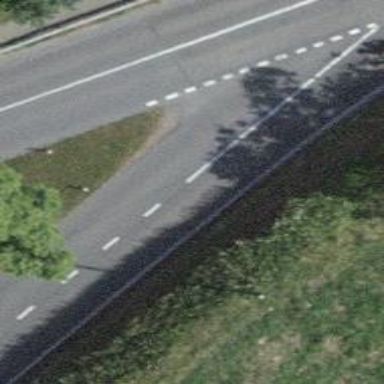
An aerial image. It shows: Asphalt road with secondary link designation.